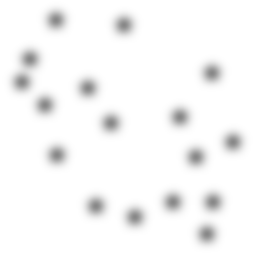
Squares: 0
Triangles: 0
Stars: 17
Total shapes: 17